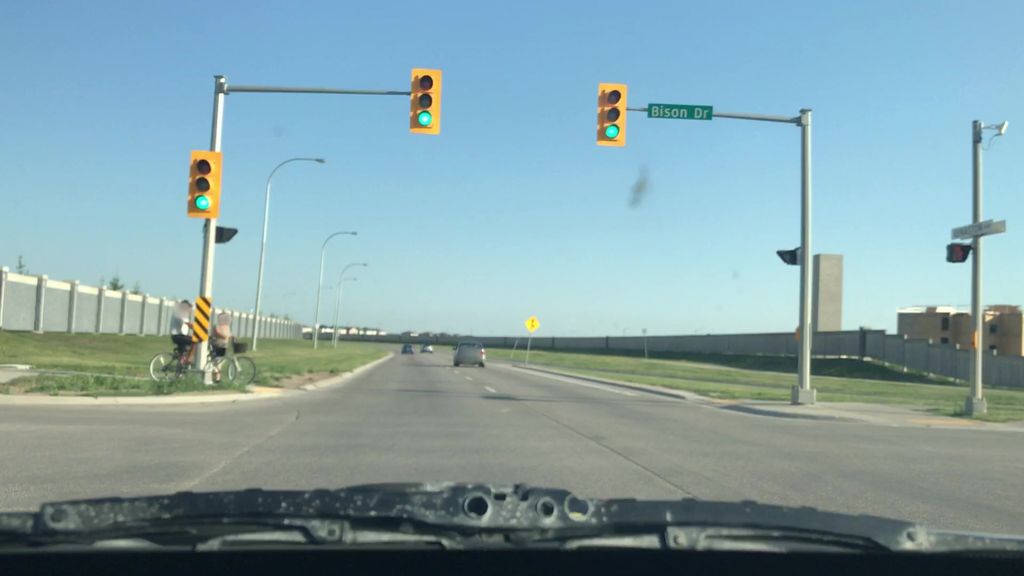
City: winnipeg